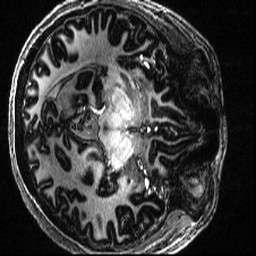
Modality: T1w
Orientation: axial
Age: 21
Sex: female
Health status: healthy
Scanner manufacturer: siemens
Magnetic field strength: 7 T
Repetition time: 4.3 s
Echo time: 0.00227 s